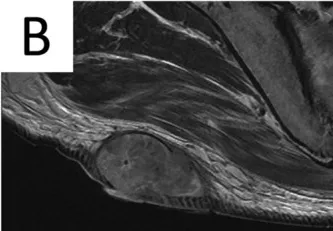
(b) Axial T2-weighted MRI scan of the tumor.
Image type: radiology (mri)